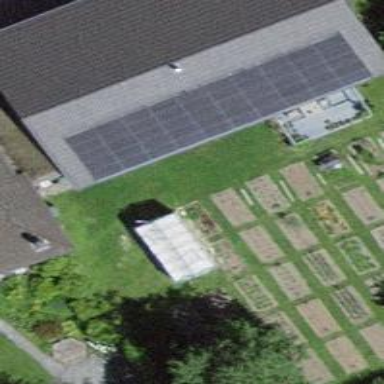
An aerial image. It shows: Solar power generator using photovoltaic panels.